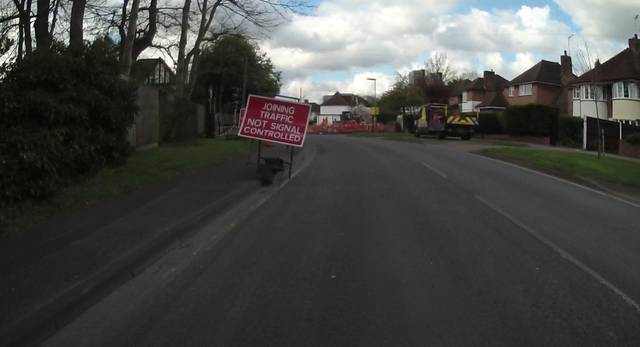
Region: United Kingdom
Coordinates: 51.32, -0.5502